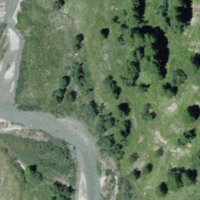
EUNIS habitat code: 26
Species observed at this site:
Tussilago farfara